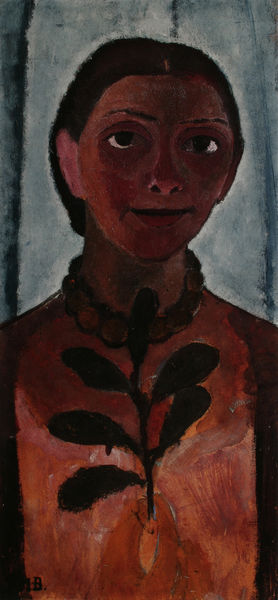
Titel: Selbstporträt mit Kamelienzweig
Künstler: Paula Modersohn-Becker
Standort: Essen
Institution: Museum Folkwang
Schlagwörter: blau, blätter, dunkel, gemälde, hand, kopf, schatten, weiß, mädchen, ausschnitt, blume, braun, frau, frisur, grau, hell, hintergrund, kleid, mund, nase, ohr, orange, schmuck, schwarz, blick, dame, rot, expressionismus, jacke, augen, bluse, gesicht, kragen, bildnis, hals, portrait, porträt, signatur, vorhang, ast, haare, blatt, pflanze, augenbrauen, kinn, lippen, mittelscheitel, ohren, perlen, rosa, scheitel, traurig, vase, hellblau, lächeln, kette, zopf, schmal, streifen, augenbraue, halsschmuck, selbstporträt, perlenkette, halskette, gauguin, afrikanerin, zweig, selbstbildnis, schielen, korpus, initialien, dunkelhäutig, rotbraun, hochkant, weinrot, chagall, nach oben, karibik, collier, strickjacke, modersohn, afrikanisch, katte, bstrakt, modigliani, frieda, modersohn becker, becker, paula, fieda, paula moderssohn